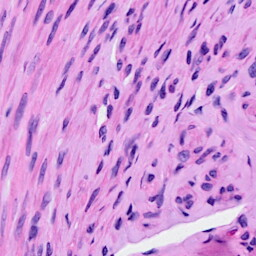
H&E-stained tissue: Ovarian